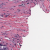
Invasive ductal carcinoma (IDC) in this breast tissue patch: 1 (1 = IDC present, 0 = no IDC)